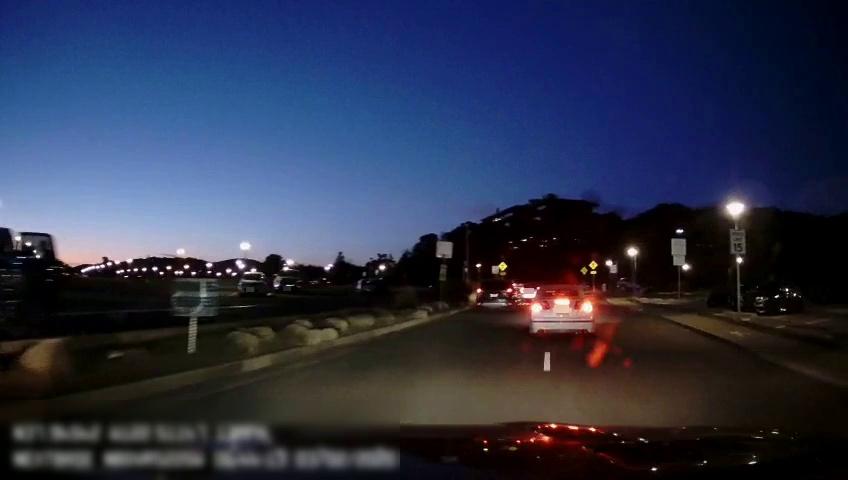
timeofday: Night
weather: Other
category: Drivable Space
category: Drivable Space
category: Vehicles | SUV
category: Vehicles | SUV
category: Vehicles | SUV
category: Vehicles | Car
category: Vehicles | Car
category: Vehicles | Car
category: Vehicles | SUV
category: Vehicles | Car
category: Vehicles | Car
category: Vehicles | Car
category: Lanes | Current Lane
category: Traffic | Signs
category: Traffic | Signs
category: Traffic | Signs
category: Traffic | Signs
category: Traffic | Signs
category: Traffic | Signs